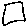
Label: square